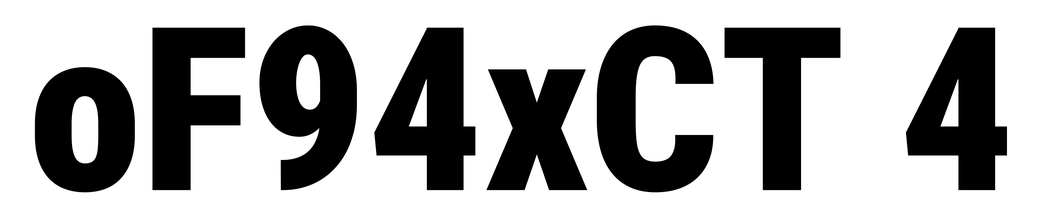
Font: Roboto_Condensed_Black